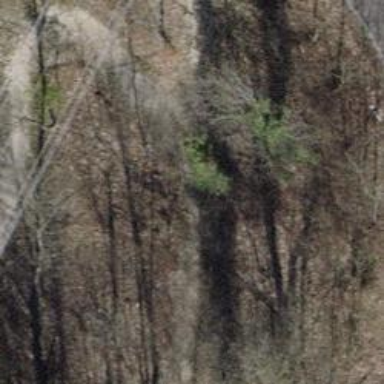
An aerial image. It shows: Unpaved path.